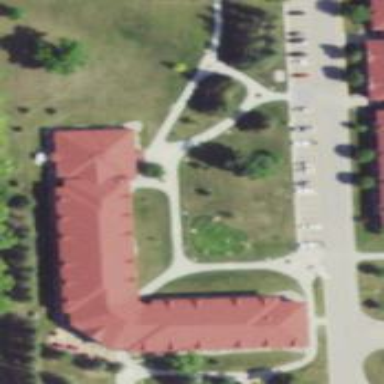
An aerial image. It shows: Dormitory building.